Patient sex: M
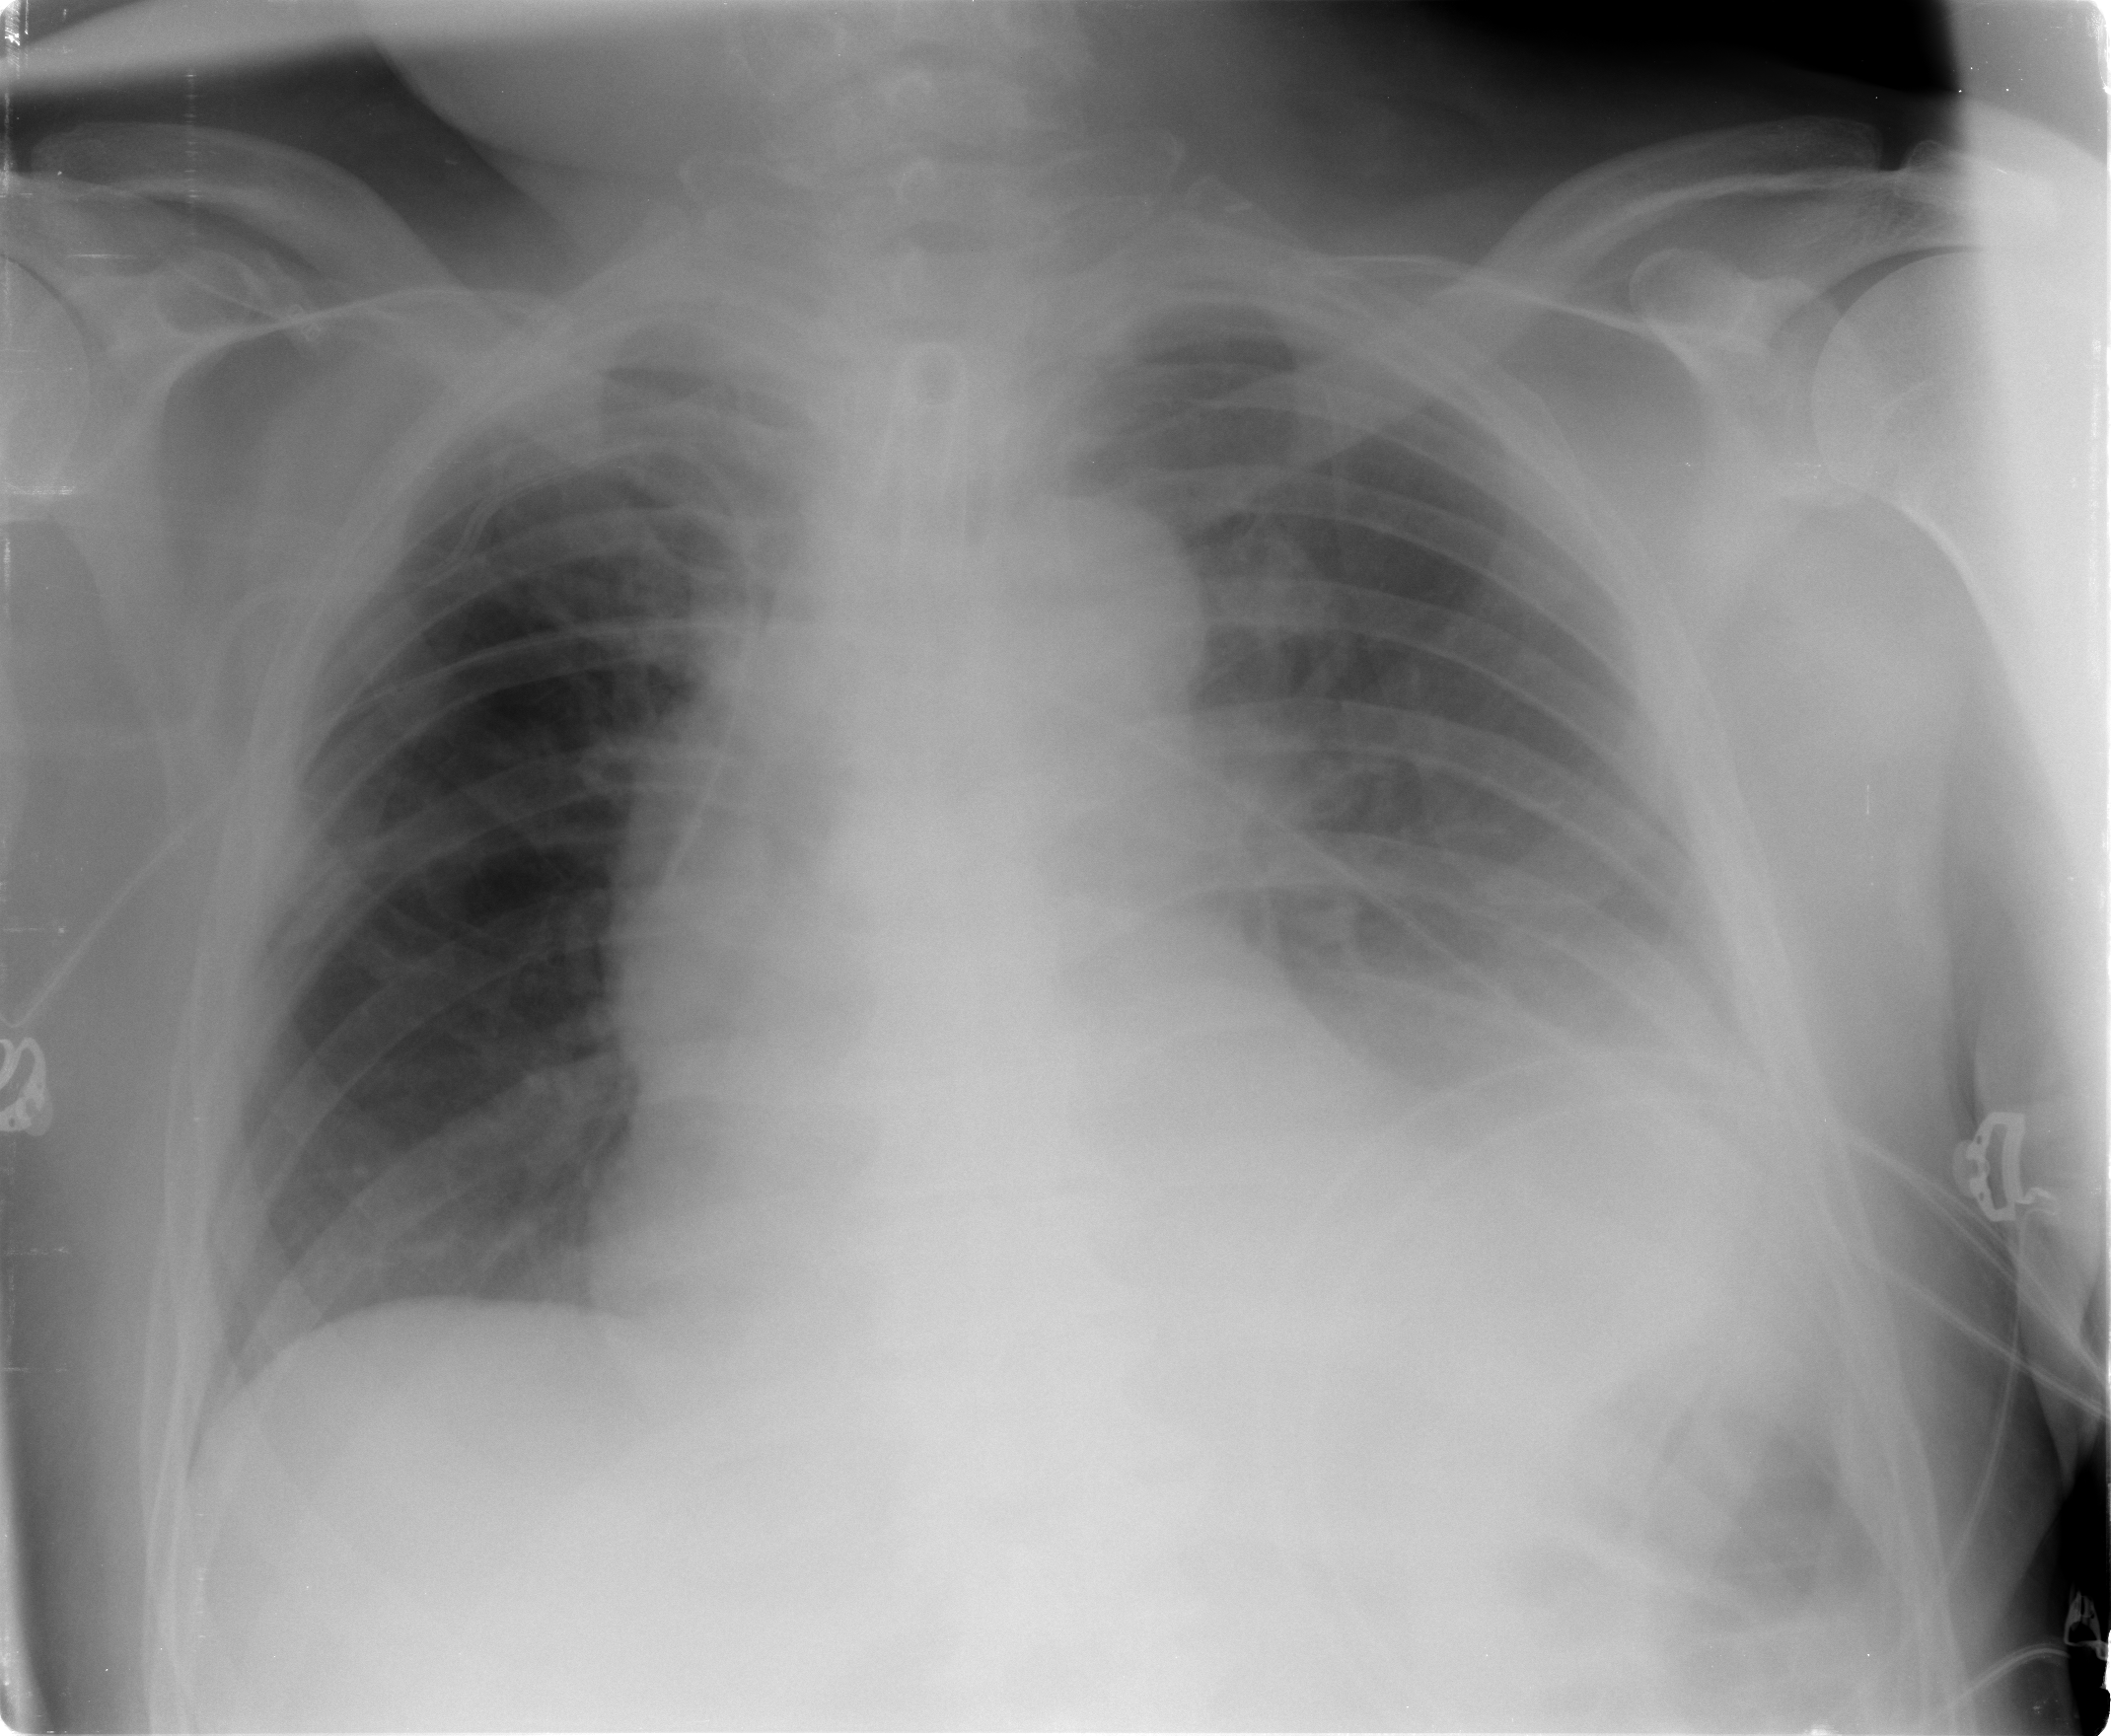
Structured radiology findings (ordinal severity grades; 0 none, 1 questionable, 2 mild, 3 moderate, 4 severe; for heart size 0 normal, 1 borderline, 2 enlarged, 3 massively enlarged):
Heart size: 2
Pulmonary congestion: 0
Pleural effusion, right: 0
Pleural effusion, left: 2
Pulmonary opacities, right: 0
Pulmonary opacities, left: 0
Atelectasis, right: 0
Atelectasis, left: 0